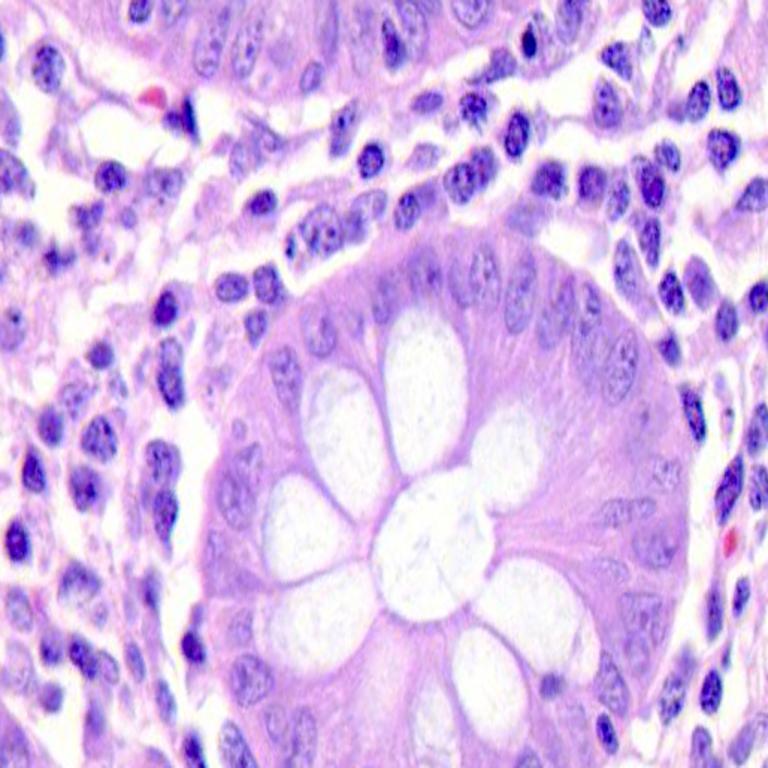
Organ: colon
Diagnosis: benign